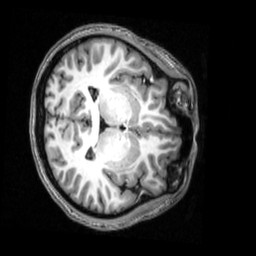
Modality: T1w
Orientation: axial
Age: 23
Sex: female
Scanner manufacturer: siemens
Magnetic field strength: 3 T
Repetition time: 2.53 s
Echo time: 0.00339 s